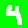
Digit: 4